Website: lowes
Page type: billing-address
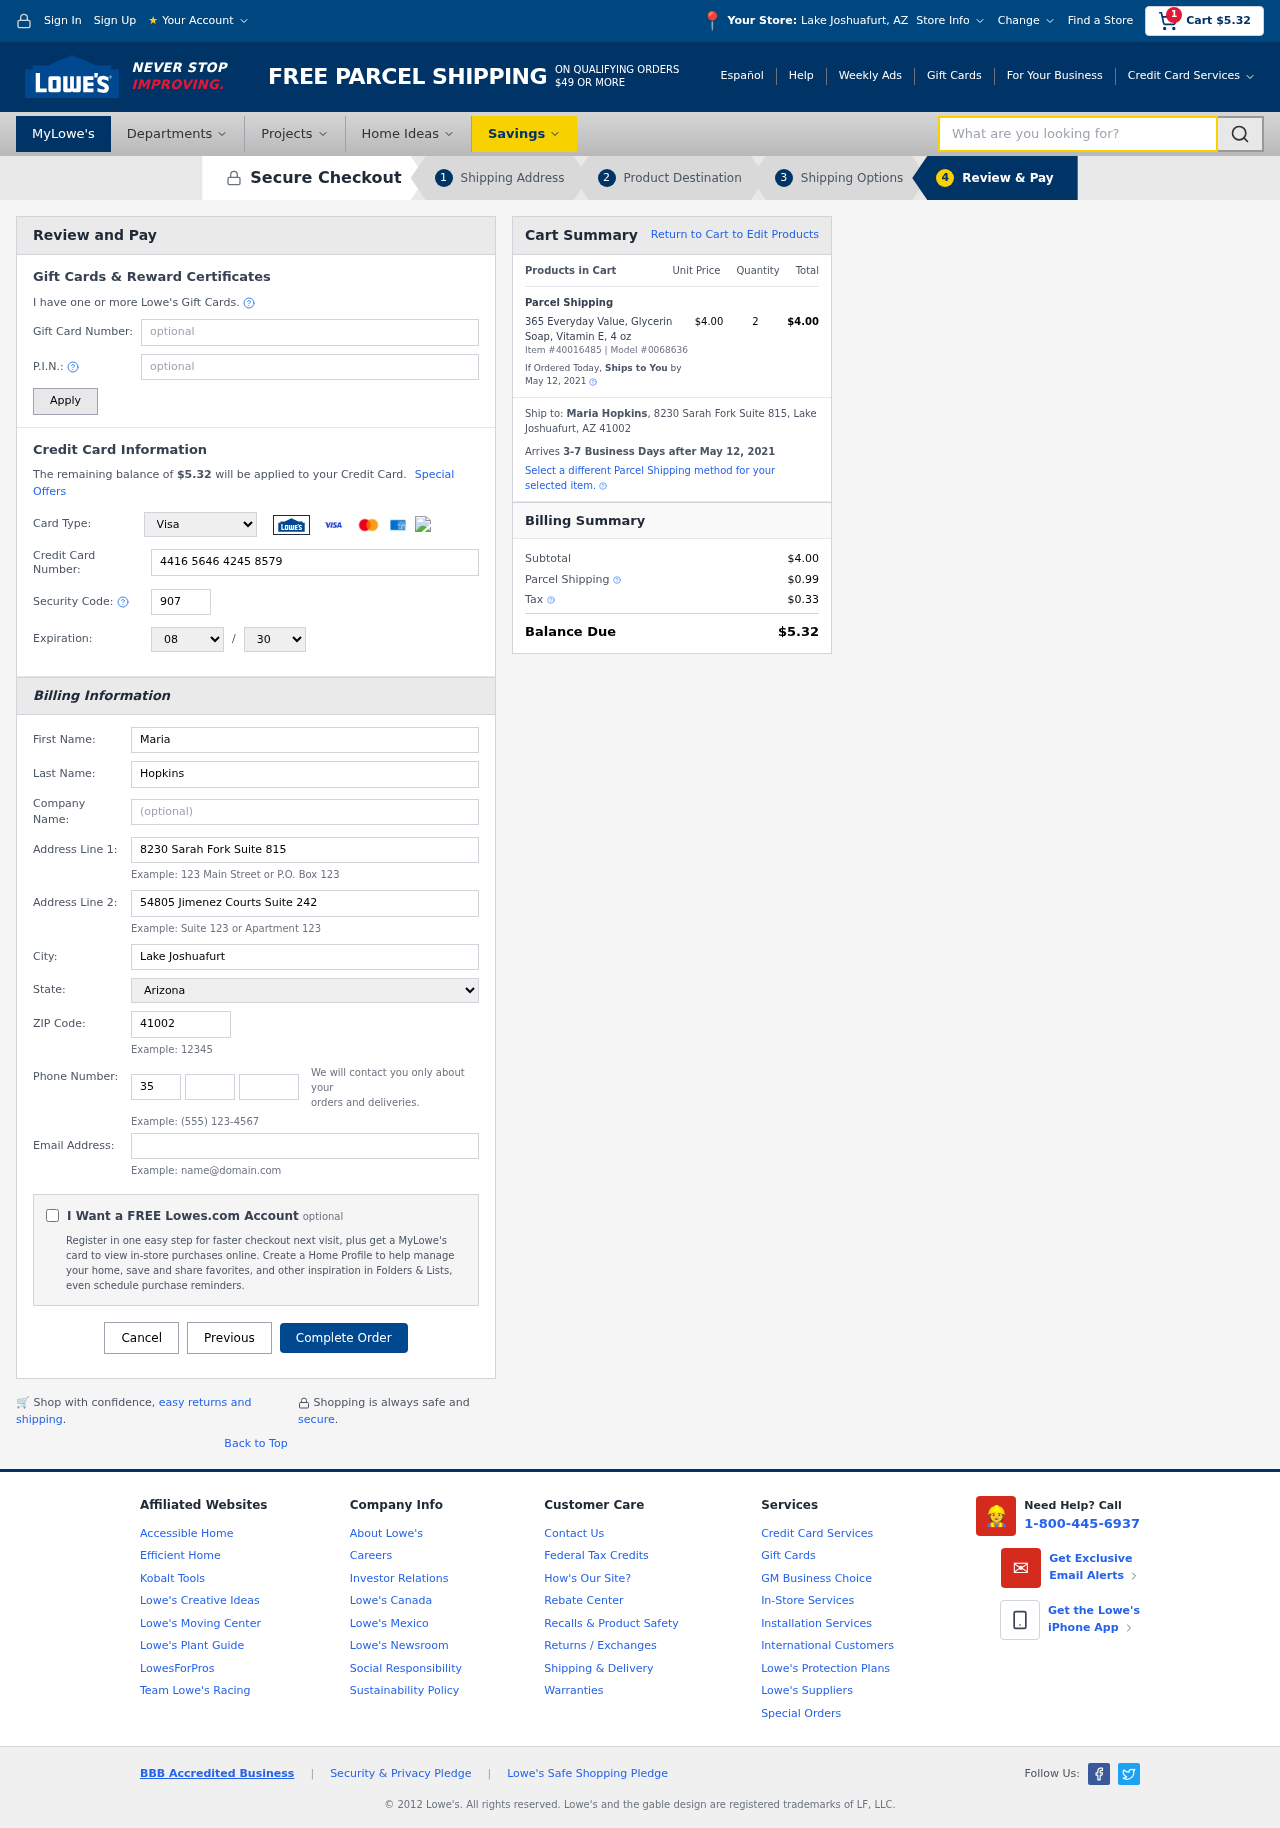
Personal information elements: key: PII_CARD_CVV
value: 907
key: PII_CARD_EXPIRY_MONTH
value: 08
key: PII_CARD_EXPIRY_YEAR
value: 30
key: PII_CARD_NUMBER
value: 4416 5646 4245 8579
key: PII_CARD_TYPE
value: Visa
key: PII_CITY
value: Lake Joshuafurt
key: PII_CITY_STATE
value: Lake Joshuafurt, AZ
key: PII_EMAIL
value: maria_hopkins@hotmail.com
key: PII_FIRSTNAME
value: Maria
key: PII_FULLNAME
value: Maria Hopkins
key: PII_LASTNAME
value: Hopkins
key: PII_PHONE_AREA
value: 358
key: PII_PHONE_PREFIX
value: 463
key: PII_PHONE_SUFFIX
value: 9952
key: PII_POSTCODE
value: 41002
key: PII_STATE
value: Arizona
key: PII_STREET
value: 8230 Sarah Fork Suite 815
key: PII_STREET2
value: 54805 Jimenez Courts Suite 242
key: PII_CITY_STATE_ZIP
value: Lake Joshuafurt, AZ 41002
Product elements: key: PRODUCT1_NAME
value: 365 Everyday Value, Glycerin Soap, Vitamin E, 4 oz
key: PRODUCT1_PRICE
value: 4
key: PRODUCT1_QUANTITY
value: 2
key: PRODUCT_ITEM_NUMBER
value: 40016485
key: PRODUCT_MODEL_NUMBER
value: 0068636
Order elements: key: ORDER_SUBTOTAL
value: $5.32
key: ORDER_TOTAL
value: $5.32
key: ORDER_SHIPPING_DATE
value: May 12, 2021
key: ORDER_SUBTOTAL
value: $4.00
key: ORDER_DELIVERY_DATE
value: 3-7 Business Days after May 12, 2021
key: ORDER_SHIPPING_DATE2
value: May 12, 2021
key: ORDER_SUBTOTAL2
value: $4.00
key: ORDER_SHIPPING_COST
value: $0.99
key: ORDER_TAX
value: $0.33
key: ORDER_TOTAL2
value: $5.32
Search elements: key: HEADER_SEARCH
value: What are you looking for?